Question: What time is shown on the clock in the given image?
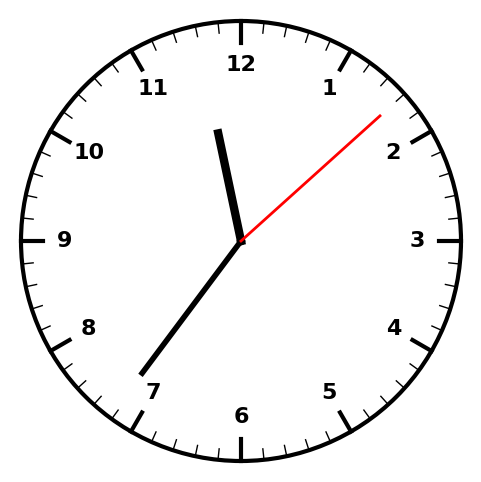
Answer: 11:36:08